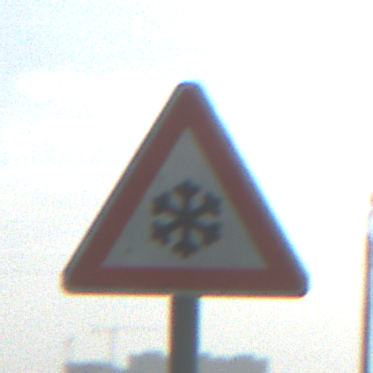
Verkehrszeichen: SchneeOderEisglaette
Umgebung: Outdoor, Suburban
Tageszeit: MorningAfternoon
Wetter: PartlyCloudy
Licht: Natural
Jahreszeit: NotSpecified
Kontrast: HighContrast